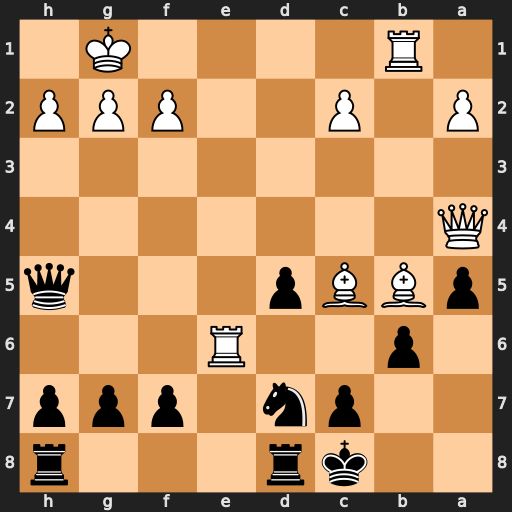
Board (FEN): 2kr3r/2pn1ppp/1p2R3/pBBp3q/Q7/8/P1P2PPP/1R4K1
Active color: b
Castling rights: -
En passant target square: -
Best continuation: Nxc5 Ba6+ Nxa6